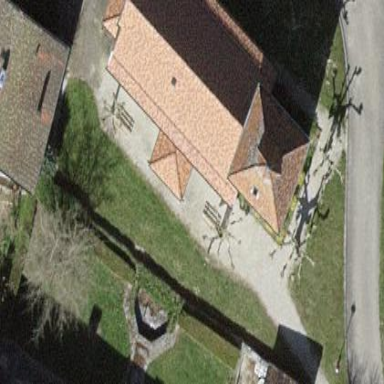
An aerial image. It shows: Beautiful church building.